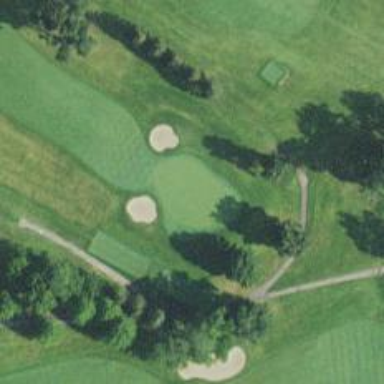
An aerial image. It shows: View of golf hole.